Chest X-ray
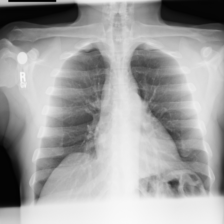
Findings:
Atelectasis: negative
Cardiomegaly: negative
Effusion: negative
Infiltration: negative
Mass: negative
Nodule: negative
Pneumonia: negative
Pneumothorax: negative
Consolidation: negative
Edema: negative
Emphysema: negative
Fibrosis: negative
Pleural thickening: negative
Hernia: negative